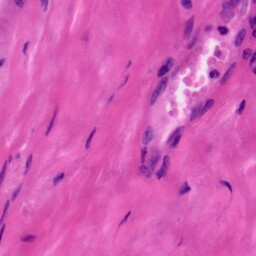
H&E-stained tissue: Tonsil